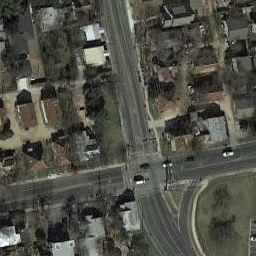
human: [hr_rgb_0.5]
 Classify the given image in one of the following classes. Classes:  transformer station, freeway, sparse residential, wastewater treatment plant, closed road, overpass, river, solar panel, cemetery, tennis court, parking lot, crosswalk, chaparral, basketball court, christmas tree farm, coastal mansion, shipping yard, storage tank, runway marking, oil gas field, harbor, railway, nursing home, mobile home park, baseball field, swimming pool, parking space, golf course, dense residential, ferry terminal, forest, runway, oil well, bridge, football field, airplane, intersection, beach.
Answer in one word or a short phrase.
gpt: intersection